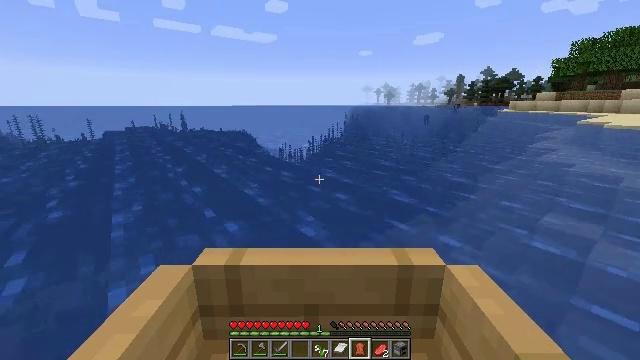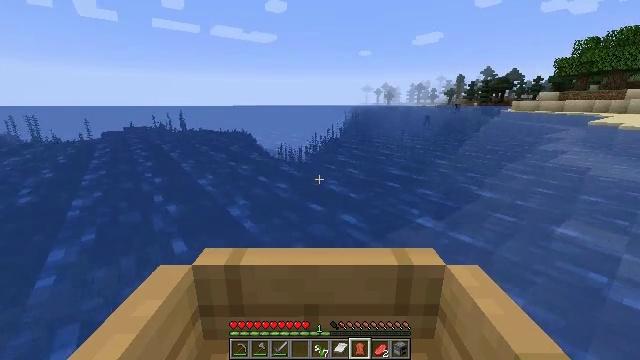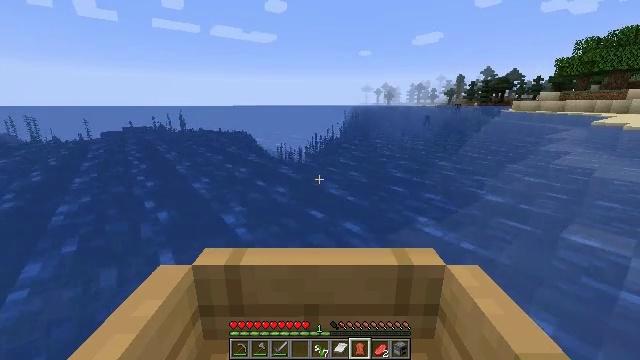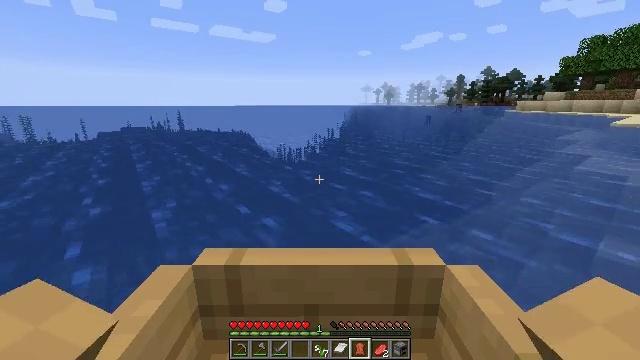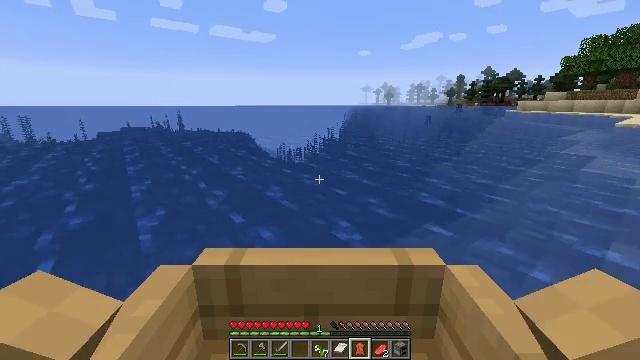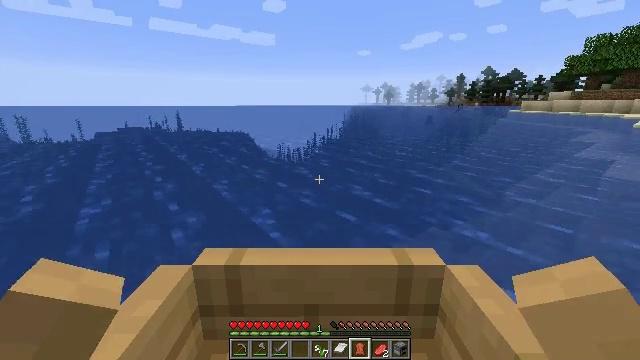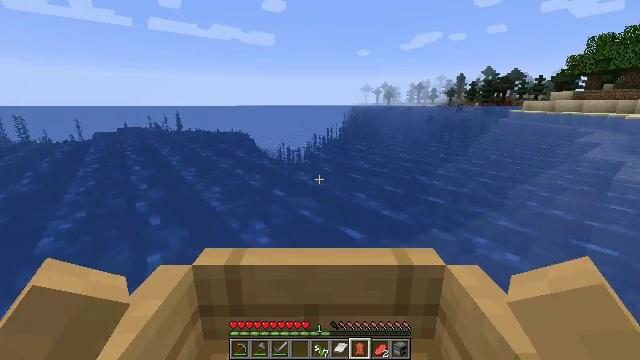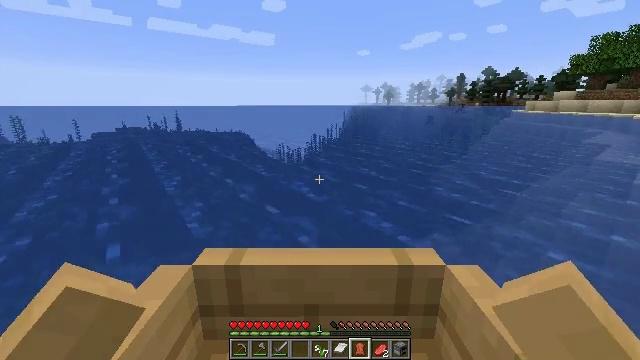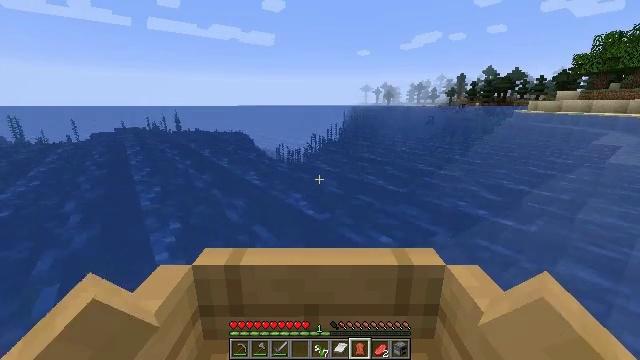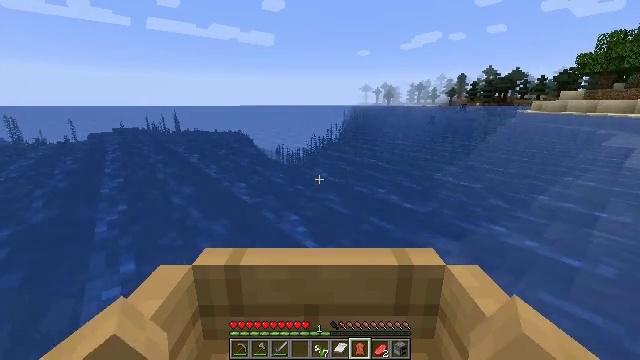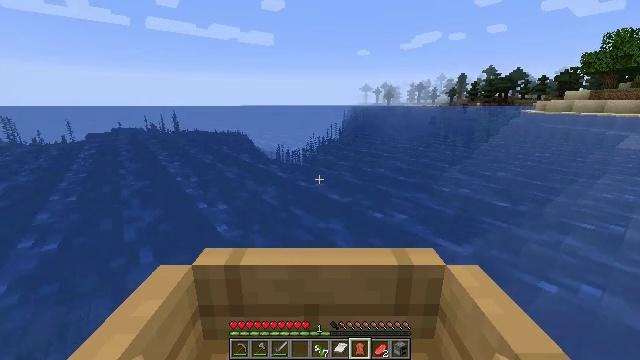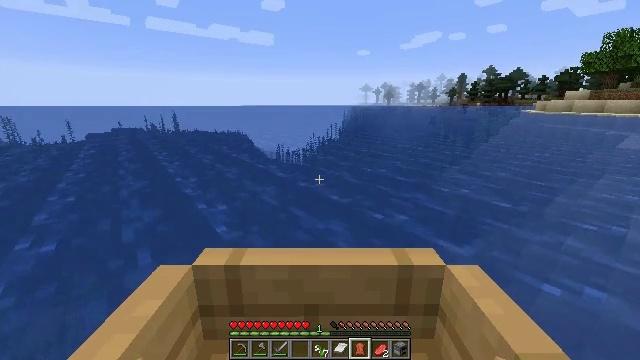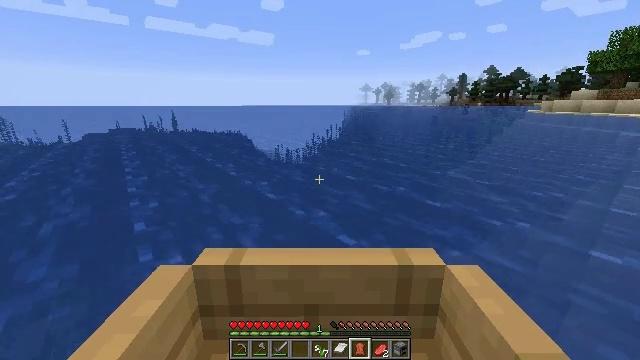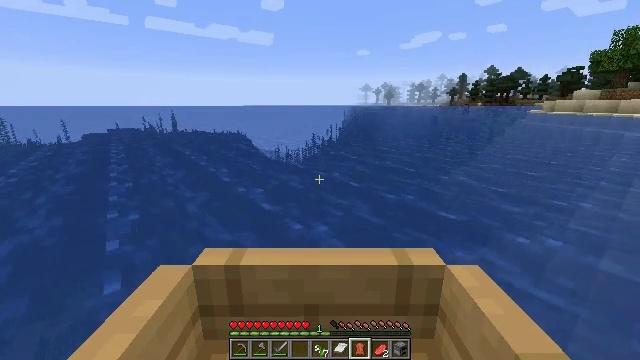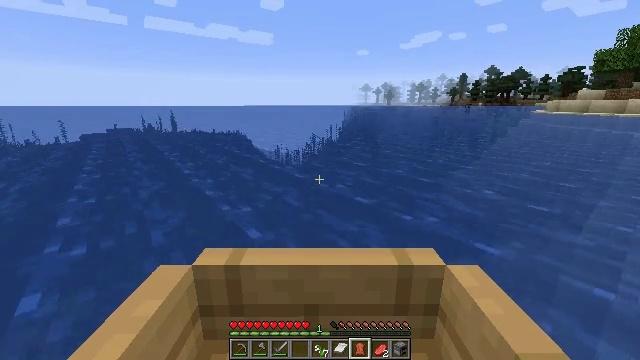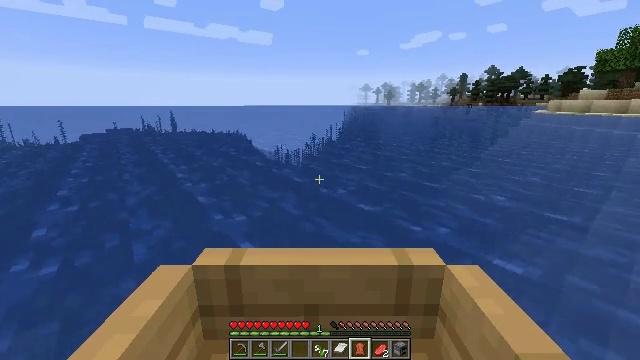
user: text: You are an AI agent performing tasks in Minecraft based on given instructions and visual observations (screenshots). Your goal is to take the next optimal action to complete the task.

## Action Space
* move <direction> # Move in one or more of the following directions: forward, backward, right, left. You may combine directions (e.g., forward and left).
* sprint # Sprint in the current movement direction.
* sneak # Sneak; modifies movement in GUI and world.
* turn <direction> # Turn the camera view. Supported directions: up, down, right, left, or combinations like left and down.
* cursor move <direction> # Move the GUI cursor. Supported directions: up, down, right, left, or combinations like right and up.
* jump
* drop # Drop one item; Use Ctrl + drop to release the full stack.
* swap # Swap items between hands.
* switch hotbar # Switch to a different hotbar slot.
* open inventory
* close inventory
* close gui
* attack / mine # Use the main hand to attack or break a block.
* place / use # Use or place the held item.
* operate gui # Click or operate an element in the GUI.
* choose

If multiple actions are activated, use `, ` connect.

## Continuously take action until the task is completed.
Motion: motion action
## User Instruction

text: Use materials to create white dye.
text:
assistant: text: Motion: move forward
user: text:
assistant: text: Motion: move forward
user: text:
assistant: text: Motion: move forward
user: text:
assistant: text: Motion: move forward
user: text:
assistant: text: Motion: move forward
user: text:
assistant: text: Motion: move forward
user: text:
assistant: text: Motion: move forward
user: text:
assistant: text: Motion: move forward
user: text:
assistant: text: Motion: move forward
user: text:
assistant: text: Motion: move forward
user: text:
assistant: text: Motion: move forward
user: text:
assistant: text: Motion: move forward
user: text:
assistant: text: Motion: move forward
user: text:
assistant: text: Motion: move forward
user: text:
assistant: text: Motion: move forward
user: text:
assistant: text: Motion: move forward
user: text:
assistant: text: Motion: move forward
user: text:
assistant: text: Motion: move forward
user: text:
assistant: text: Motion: move forward
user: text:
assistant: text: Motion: move forward
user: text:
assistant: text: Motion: move forward
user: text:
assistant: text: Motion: move forward
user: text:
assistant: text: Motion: move forward
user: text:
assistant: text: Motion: move forward
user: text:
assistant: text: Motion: move forward
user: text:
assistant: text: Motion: move forward
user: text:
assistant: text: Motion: move forward
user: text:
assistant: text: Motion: move forward
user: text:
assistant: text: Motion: move forward
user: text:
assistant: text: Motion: move forward